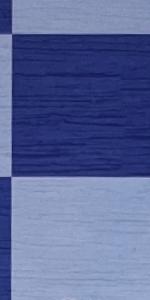
Label: Empty